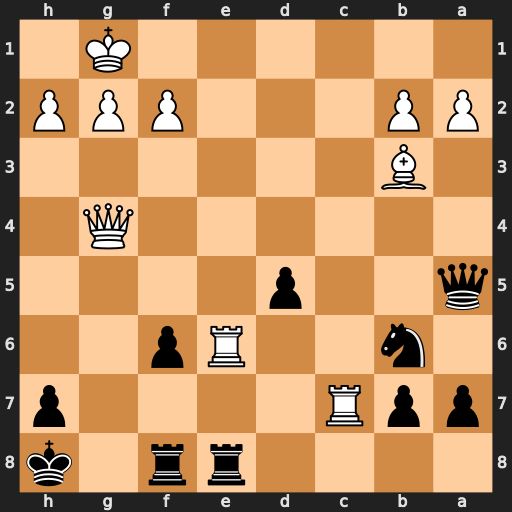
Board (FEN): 4rr1k/ppR4p/1n2Rp2/q2p4/6Q1/1B6/PP3PPP/6K1
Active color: b
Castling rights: -
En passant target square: -
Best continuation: Qe1+ Rxe1 Rxe1#